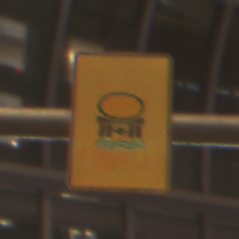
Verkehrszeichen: FahrzeugeMitWassergefaehrdenderLadungOhnePfeilsymbol
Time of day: NotSpecified
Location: Indoor (Urban)
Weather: NotSpecified
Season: NotSpecified
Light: Artificial